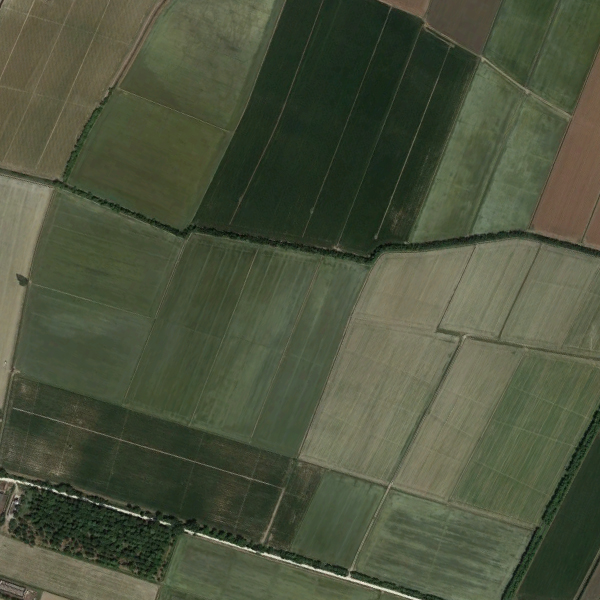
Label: Farmland